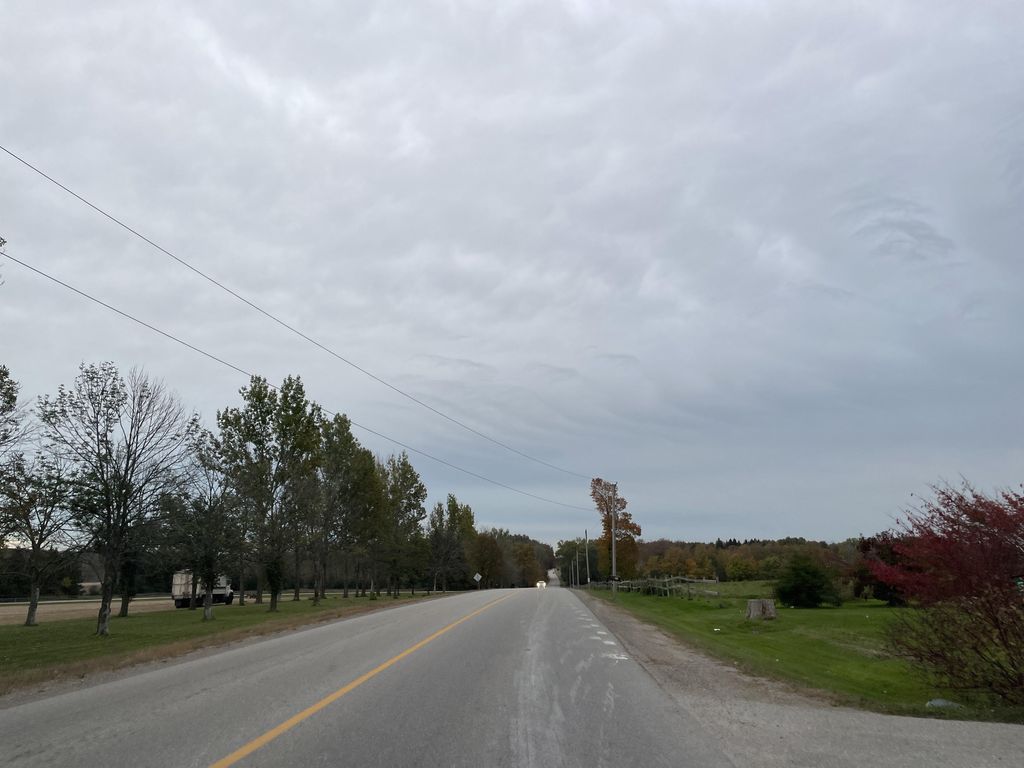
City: kitchener-waterloo